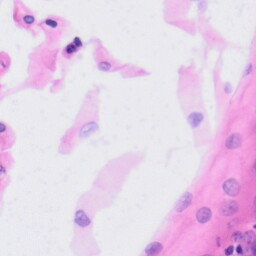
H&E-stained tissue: Tonsil